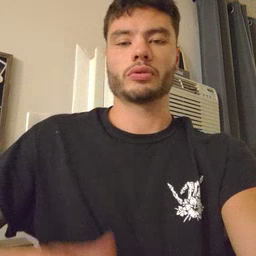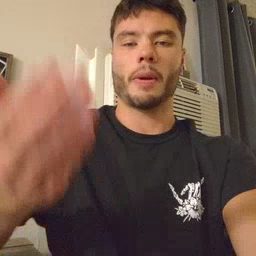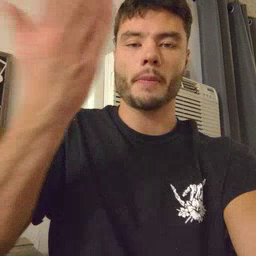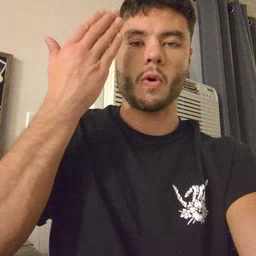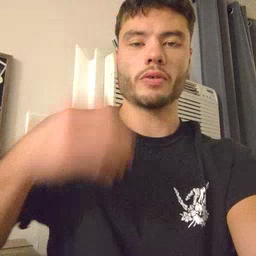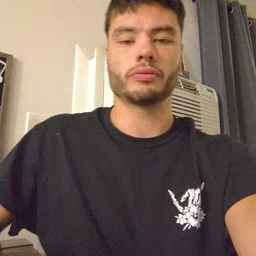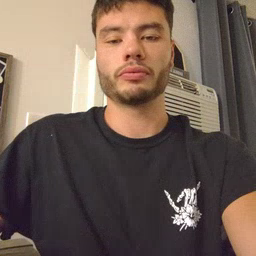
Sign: morning